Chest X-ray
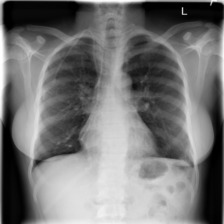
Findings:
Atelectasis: negative
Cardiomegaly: positive
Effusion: negative
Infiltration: positive
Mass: negative
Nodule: negative
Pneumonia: negative
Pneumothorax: negative
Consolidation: negative
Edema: negative
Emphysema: negative
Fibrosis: negative
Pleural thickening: negative
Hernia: negative